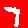
Digit: 7